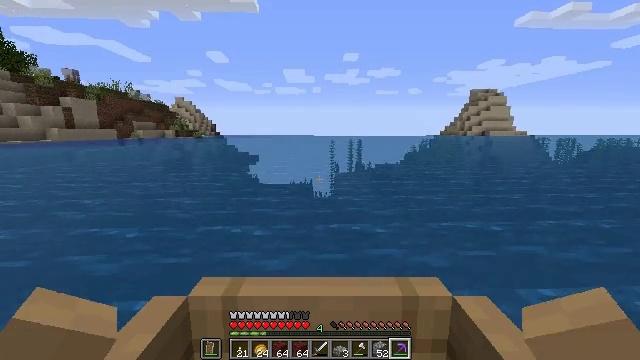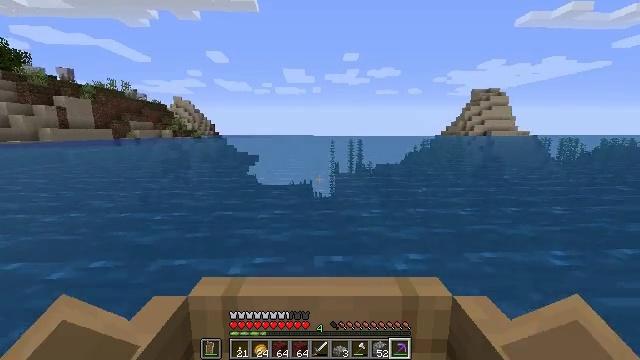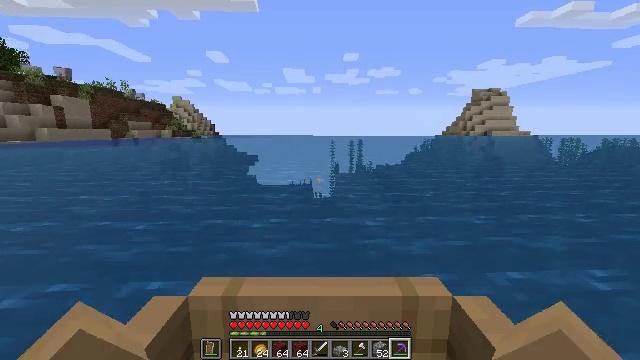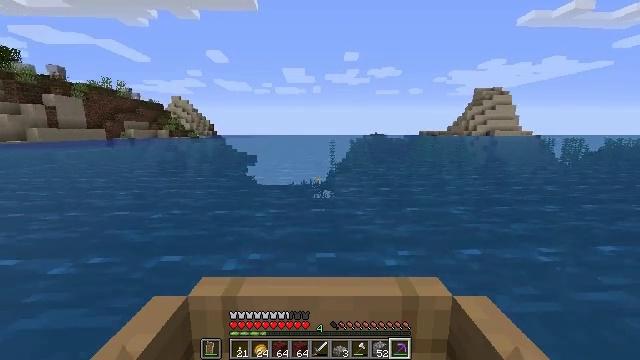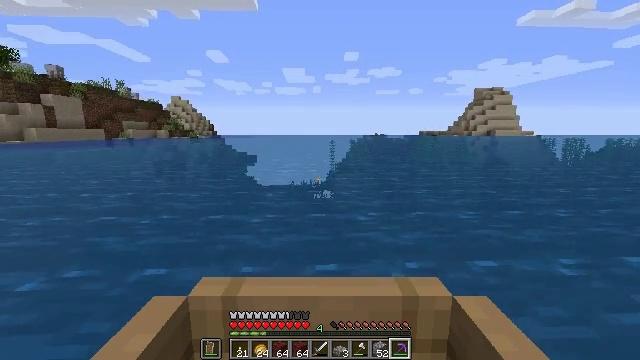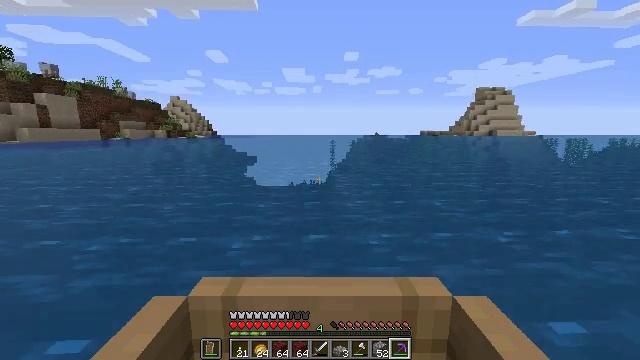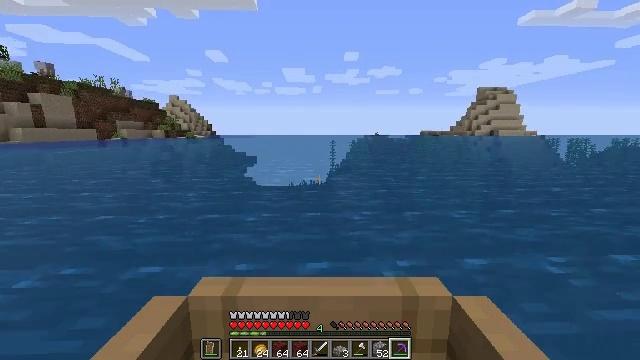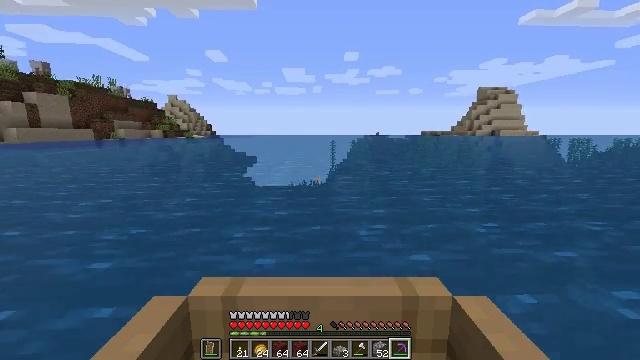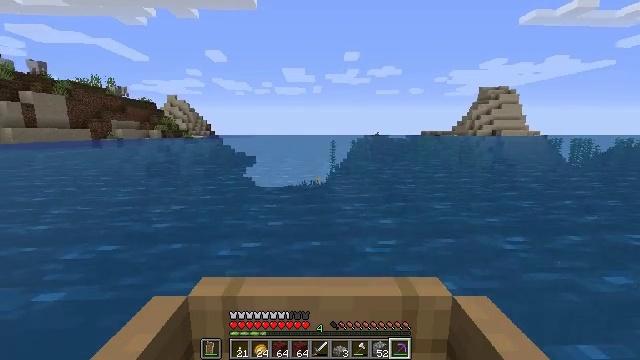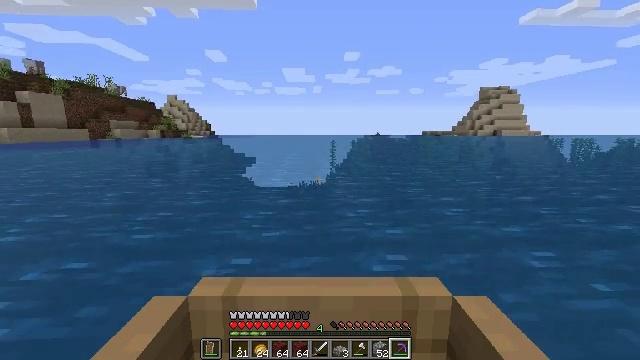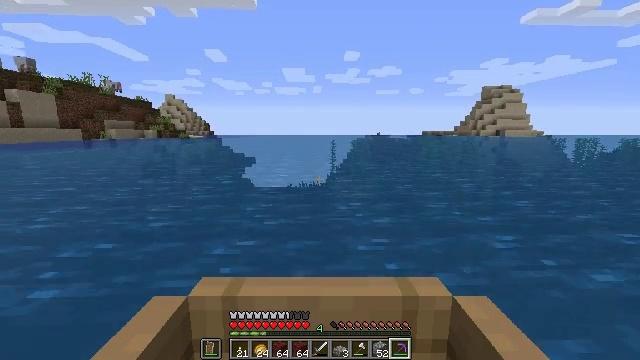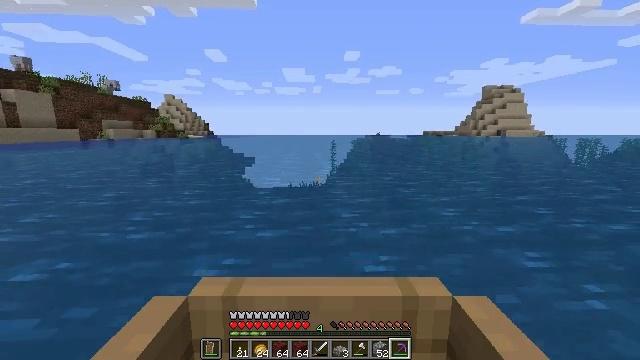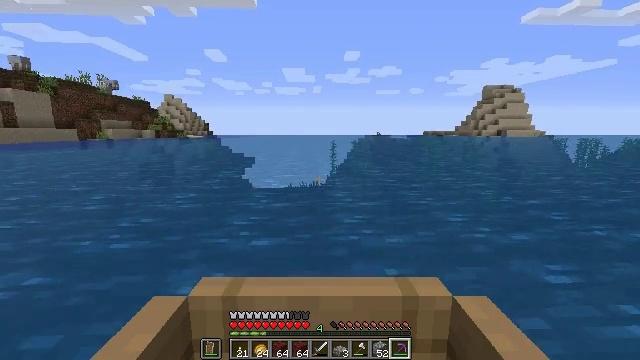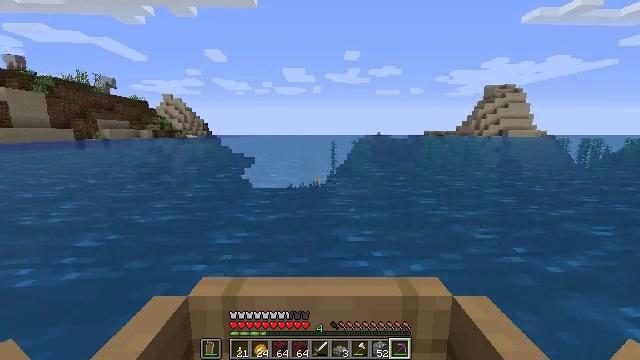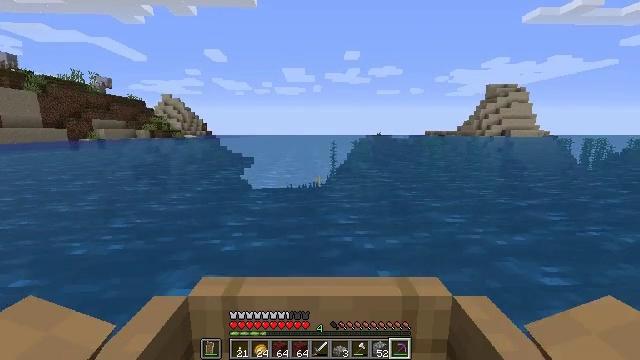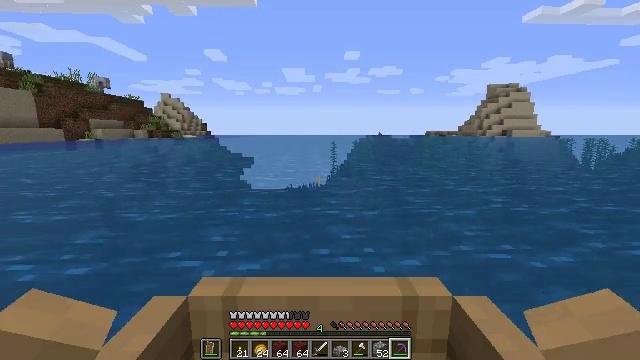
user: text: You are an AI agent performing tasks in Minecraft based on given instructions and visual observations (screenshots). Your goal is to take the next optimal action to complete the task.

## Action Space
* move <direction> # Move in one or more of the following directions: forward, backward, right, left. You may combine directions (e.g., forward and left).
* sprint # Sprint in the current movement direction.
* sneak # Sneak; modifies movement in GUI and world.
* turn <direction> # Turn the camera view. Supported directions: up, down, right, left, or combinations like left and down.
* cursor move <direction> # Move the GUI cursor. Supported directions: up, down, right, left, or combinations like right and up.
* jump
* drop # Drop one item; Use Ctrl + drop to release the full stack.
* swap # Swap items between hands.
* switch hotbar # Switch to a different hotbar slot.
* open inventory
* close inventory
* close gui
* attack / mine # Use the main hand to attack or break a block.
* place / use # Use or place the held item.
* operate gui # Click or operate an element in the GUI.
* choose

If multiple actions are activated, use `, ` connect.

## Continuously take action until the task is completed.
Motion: motion action
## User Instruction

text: craft item air
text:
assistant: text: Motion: move forward
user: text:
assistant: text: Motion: move forward
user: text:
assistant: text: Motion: move forward
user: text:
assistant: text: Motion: move forward
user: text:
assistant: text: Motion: move forward
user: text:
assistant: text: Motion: move forward
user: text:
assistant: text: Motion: move forward
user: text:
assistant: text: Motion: move forward
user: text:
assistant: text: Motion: move forward
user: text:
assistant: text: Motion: move forward
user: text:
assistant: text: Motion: move forward
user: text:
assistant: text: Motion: move forward
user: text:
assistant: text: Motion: move forward
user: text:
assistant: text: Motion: move forward
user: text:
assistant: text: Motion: move forward
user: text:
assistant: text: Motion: move forward
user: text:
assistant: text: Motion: move forward
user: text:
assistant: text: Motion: move forward
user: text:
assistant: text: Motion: move forward
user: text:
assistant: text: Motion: move forward
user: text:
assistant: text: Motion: move forward
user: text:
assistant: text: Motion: move forward
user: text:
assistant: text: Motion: move forward
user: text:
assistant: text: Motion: move forward
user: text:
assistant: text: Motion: move forward
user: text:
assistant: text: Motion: move forward
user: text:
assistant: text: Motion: move forward
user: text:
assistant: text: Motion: move forward
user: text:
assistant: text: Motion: move forward
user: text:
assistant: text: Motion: move forward